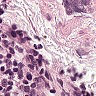
Metastatic tissue present: no